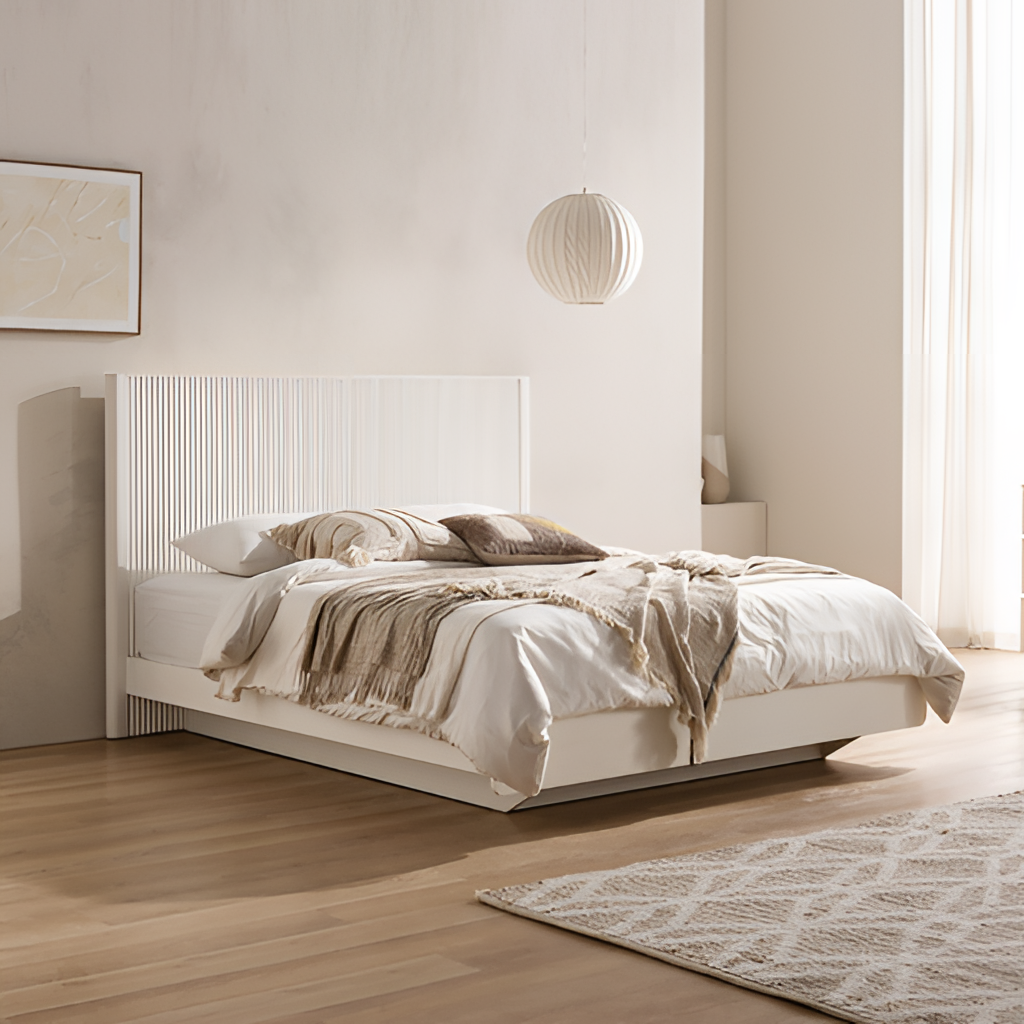
bedroom, wood bed, modern, cream paint wallpaper, with solid pattern, wood flooring, with plank pattern